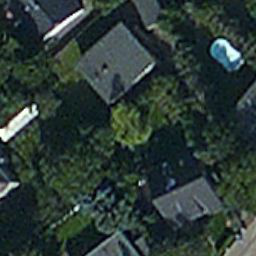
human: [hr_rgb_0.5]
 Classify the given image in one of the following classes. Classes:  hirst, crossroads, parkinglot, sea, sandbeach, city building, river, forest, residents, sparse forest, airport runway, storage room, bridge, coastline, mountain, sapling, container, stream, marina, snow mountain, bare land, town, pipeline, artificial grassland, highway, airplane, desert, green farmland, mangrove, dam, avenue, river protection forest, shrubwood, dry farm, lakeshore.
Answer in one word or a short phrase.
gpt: residents